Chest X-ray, AP view. Patient: 61 years old, sex F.
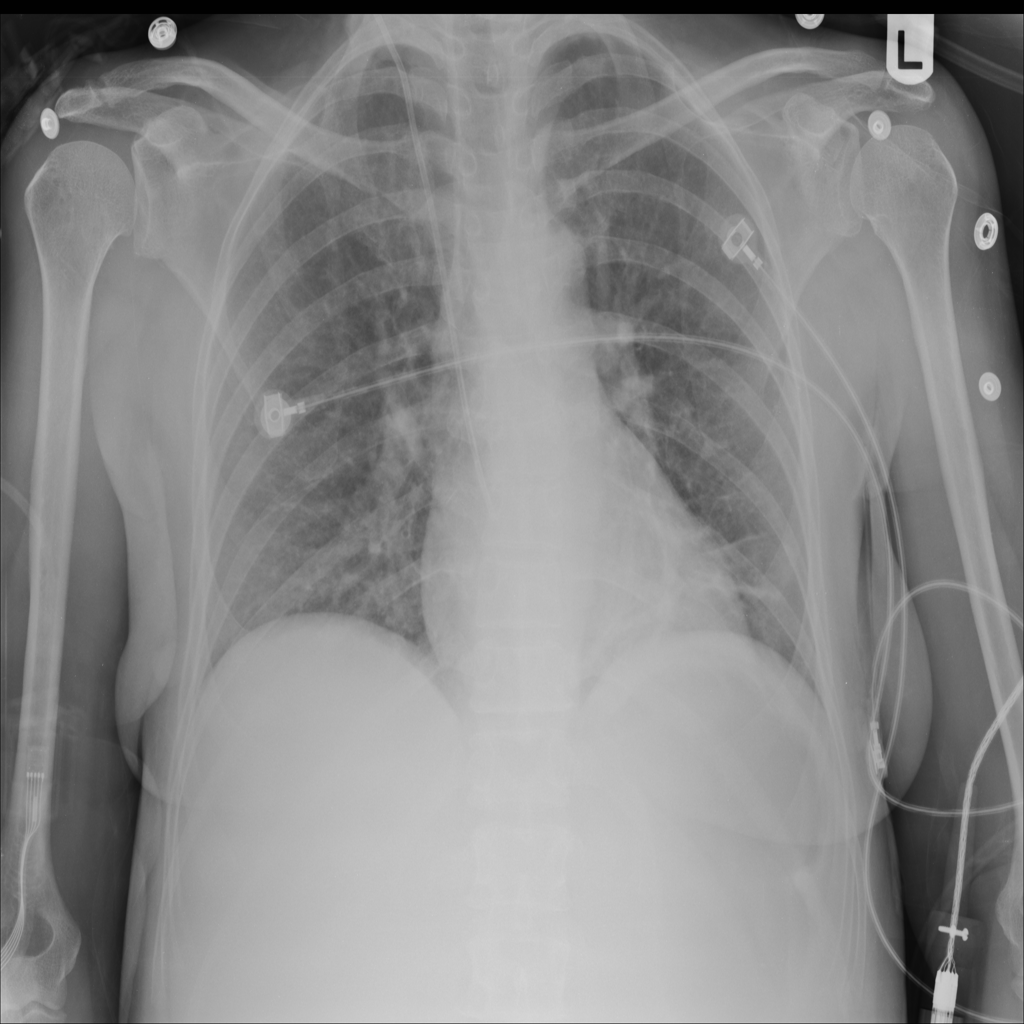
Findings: No Finding